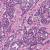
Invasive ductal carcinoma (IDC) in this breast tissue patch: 1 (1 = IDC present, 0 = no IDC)